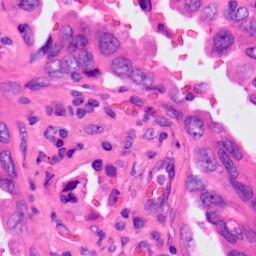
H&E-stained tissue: Lung